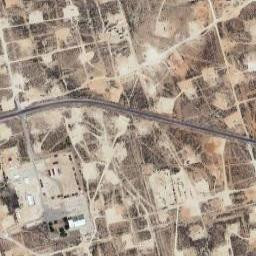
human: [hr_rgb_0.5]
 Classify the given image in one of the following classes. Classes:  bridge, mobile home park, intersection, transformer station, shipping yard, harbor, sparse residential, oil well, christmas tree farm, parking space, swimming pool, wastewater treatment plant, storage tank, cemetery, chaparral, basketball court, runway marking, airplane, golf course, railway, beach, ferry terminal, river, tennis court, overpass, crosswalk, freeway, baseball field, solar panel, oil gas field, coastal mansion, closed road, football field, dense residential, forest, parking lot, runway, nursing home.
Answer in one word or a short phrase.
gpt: oil gas field